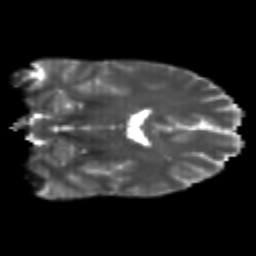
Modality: T2w
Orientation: coronal
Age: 22
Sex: male
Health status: healthy
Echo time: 0.074 s